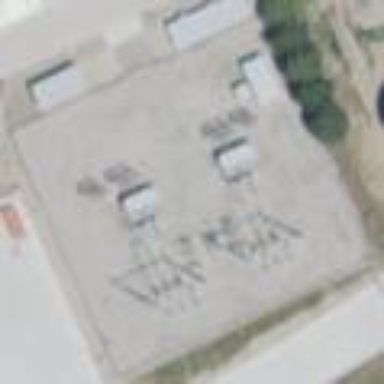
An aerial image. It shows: Distribution-level power substation.